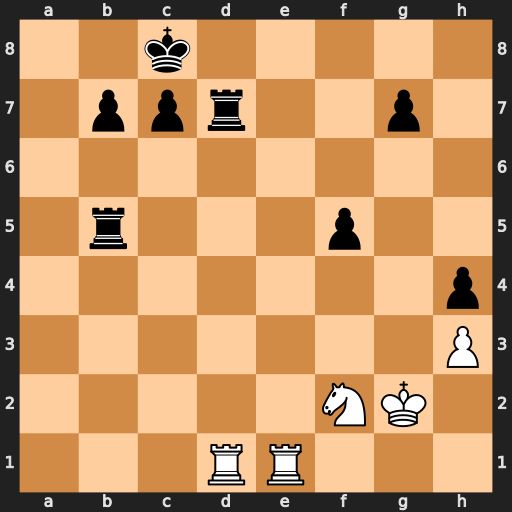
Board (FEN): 2k5/1ppr2p1/8/1r3p2/7p/7P/5NK1/3RR3
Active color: w
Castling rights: -
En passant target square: -
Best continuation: Re8+ Rd8 Rdxd8#